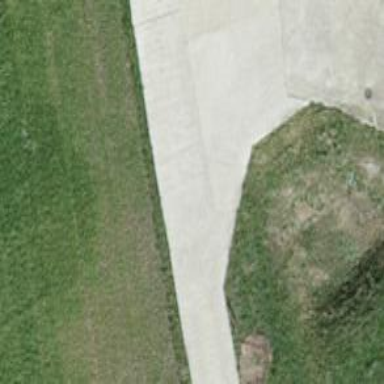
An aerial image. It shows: Concrete track with grade 1 tracktype.